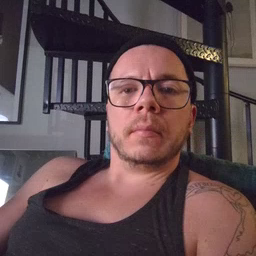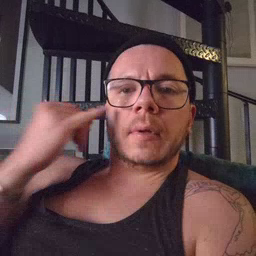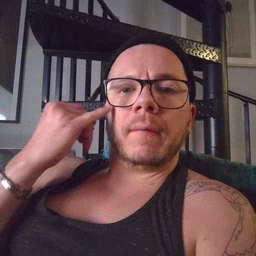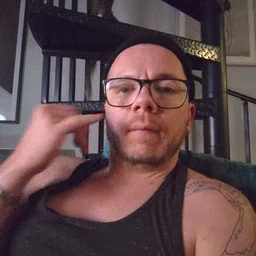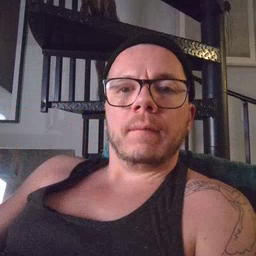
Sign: if